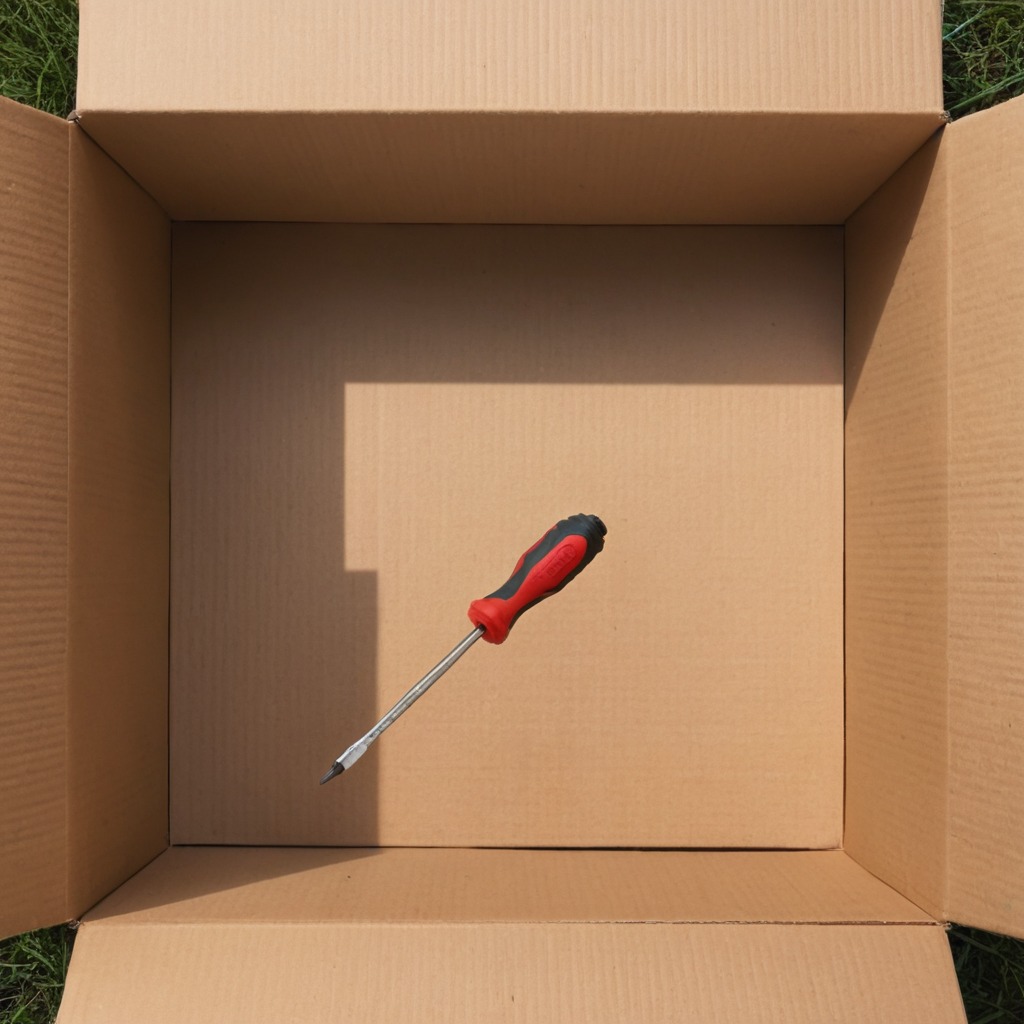
A screwdriver lying on a clean dry cardboard box surface in an outdoor workshop during daytime bright natural light soft shadows slightly creased but